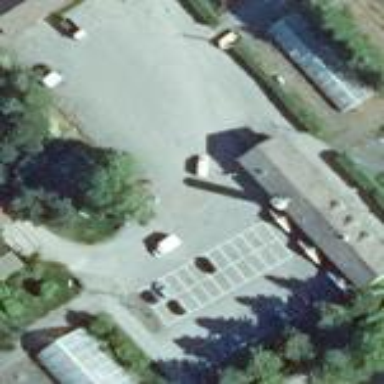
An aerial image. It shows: Parking area.